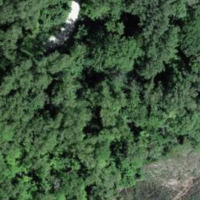
EUNIS habitat code: 44
Species observed at this site:
Cornus sanguinea